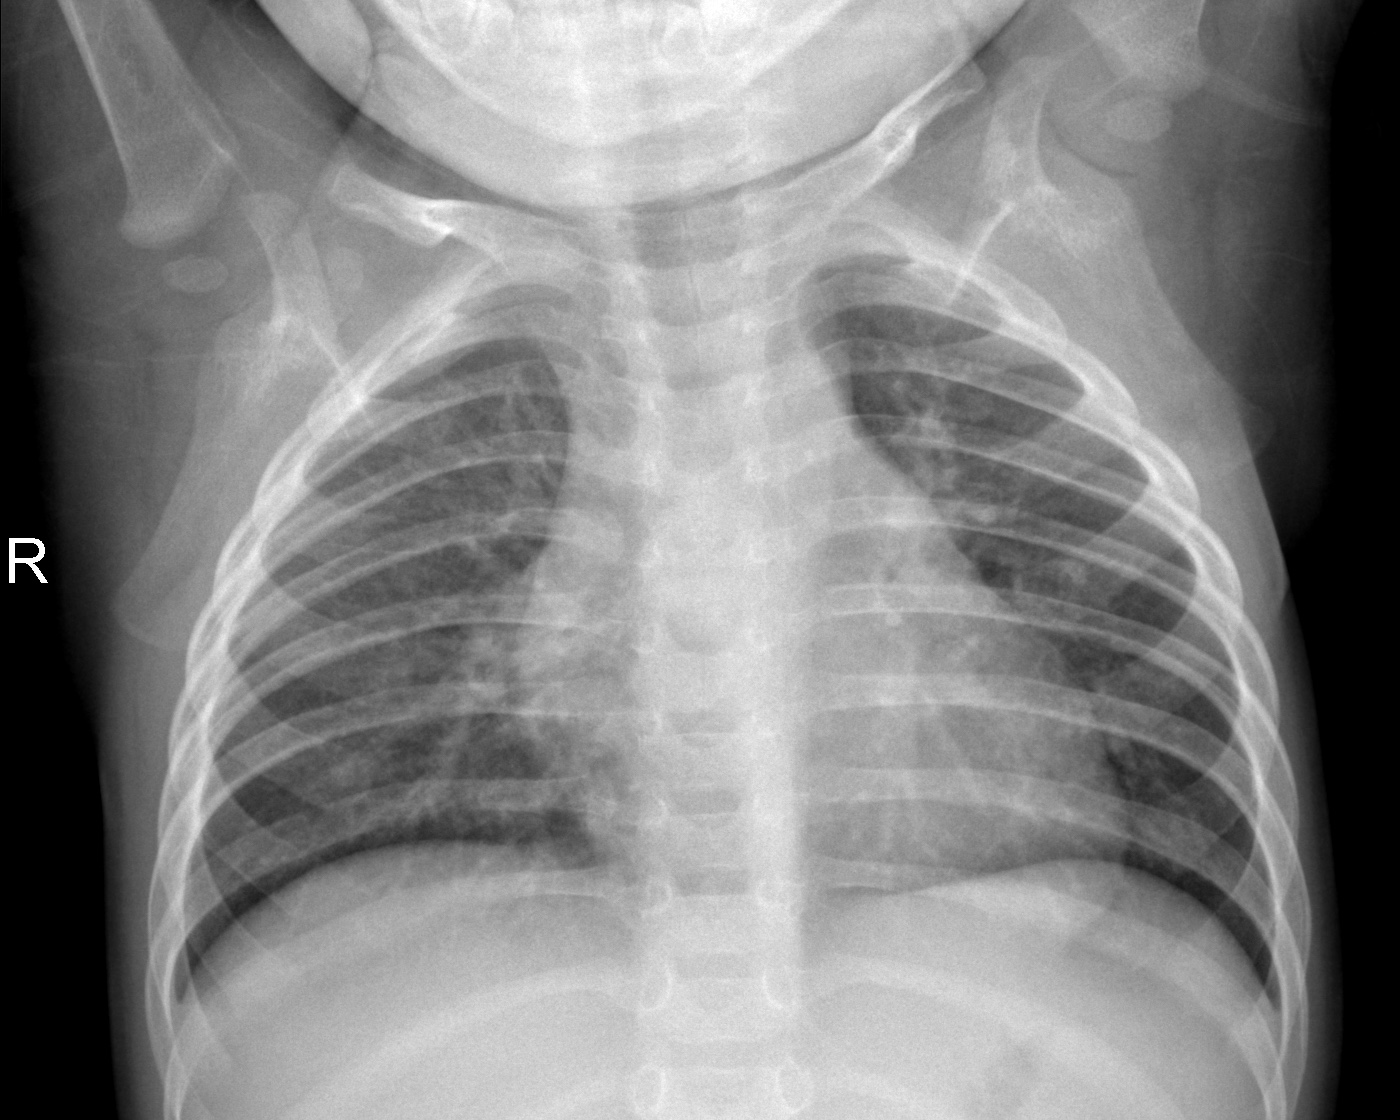
Diagnosis: NORMAL